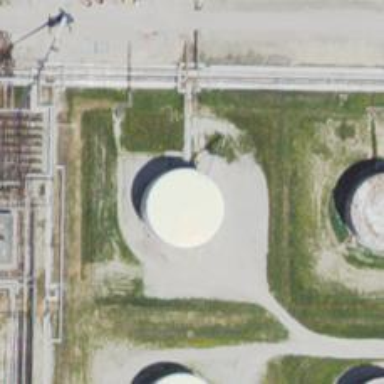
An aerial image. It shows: Storage tank with man-made structure.